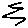
Label: zigzag